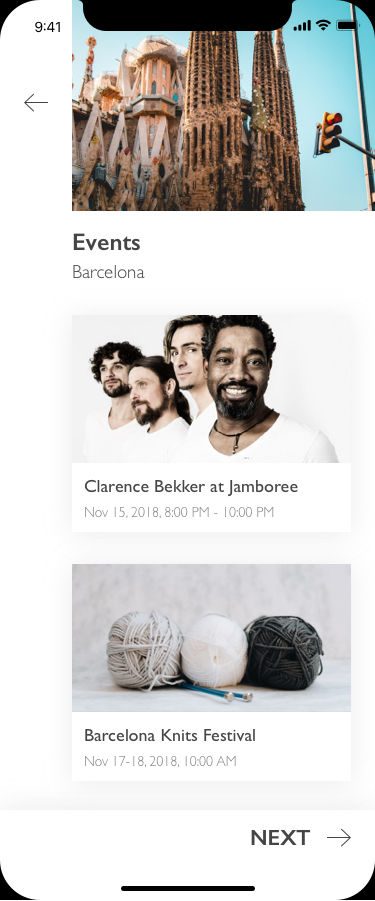
Text in this UI design:
Events
Barcelona